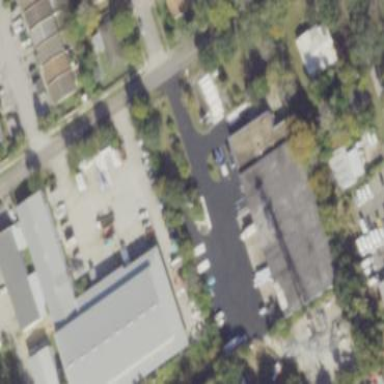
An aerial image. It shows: Commercial building.